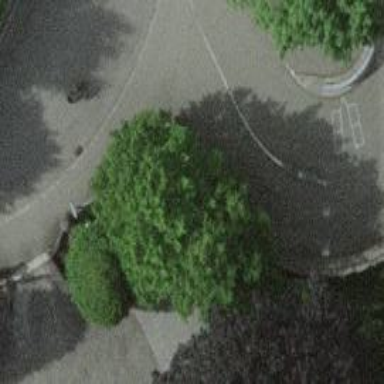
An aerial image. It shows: Deciduous broadleaved tree in garden.